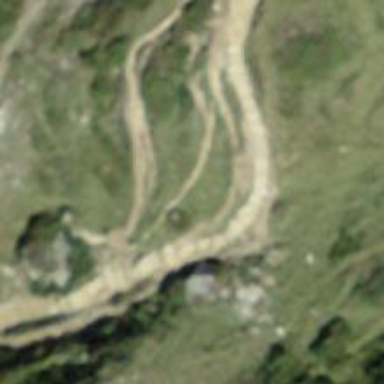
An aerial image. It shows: Stone steps on the road.